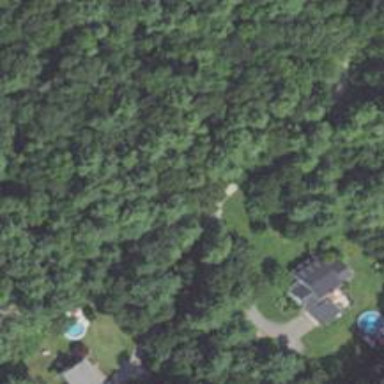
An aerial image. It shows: Driveway.